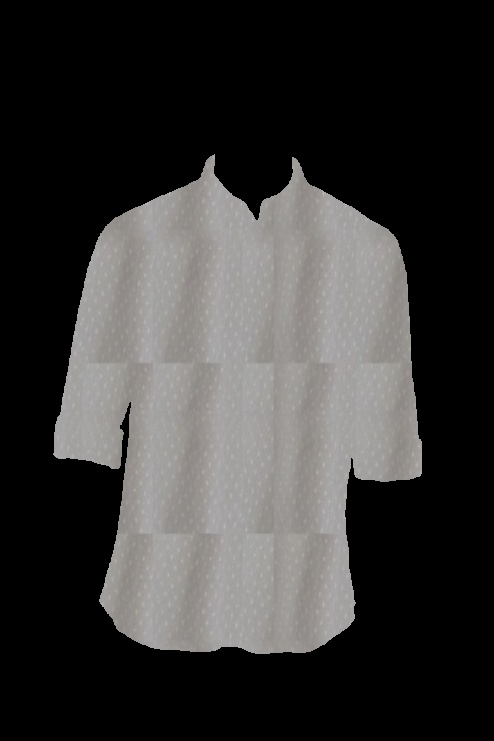
grey white polka dot shirt